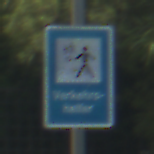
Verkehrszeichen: Verkehrshelfer
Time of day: MorningAfternoon
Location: Outdoor (Urban)
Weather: PartlyCloudy
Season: NotSpecified
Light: Natural